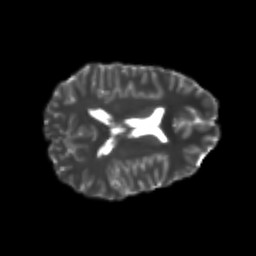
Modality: T2w
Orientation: axial
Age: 21
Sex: female
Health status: healthy
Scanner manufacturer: philips
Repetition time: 7.385 s
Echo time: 0.08599 s